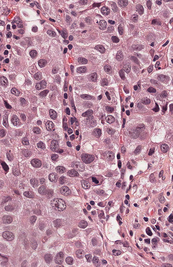
Tumor epithelial tissue: yes
Tumor-associated stroma tissue: yes
Normal tissue: no